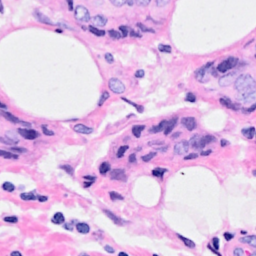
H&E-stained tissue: Breast